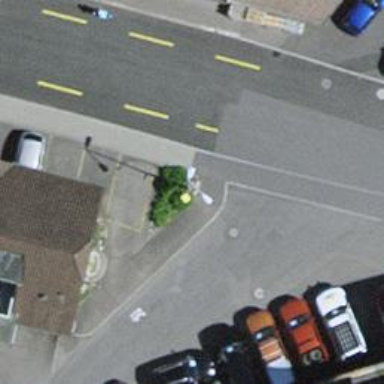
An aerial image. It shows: Guidepost with post box.